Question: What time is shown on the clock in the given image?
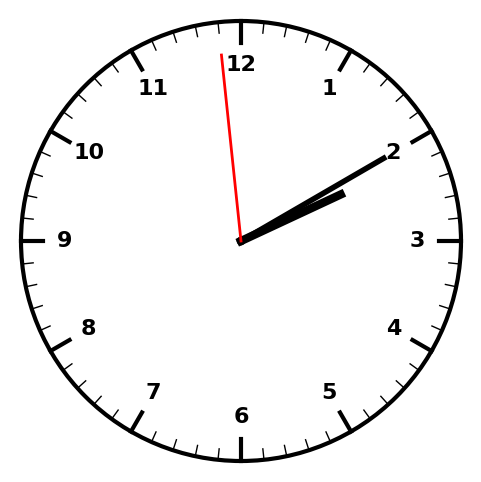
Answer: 02:09:59